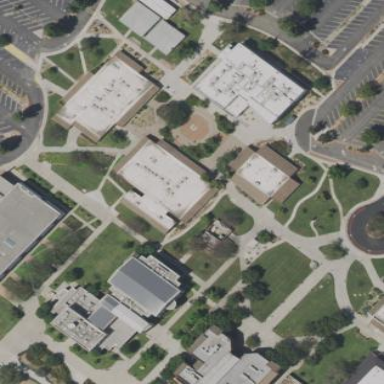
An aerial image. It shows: College building.